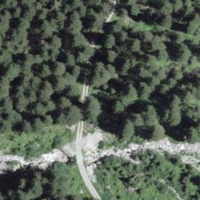
EUNIS habitat code: 44
Species observed at this site:
Senecio ovatus
Argynnis paphia